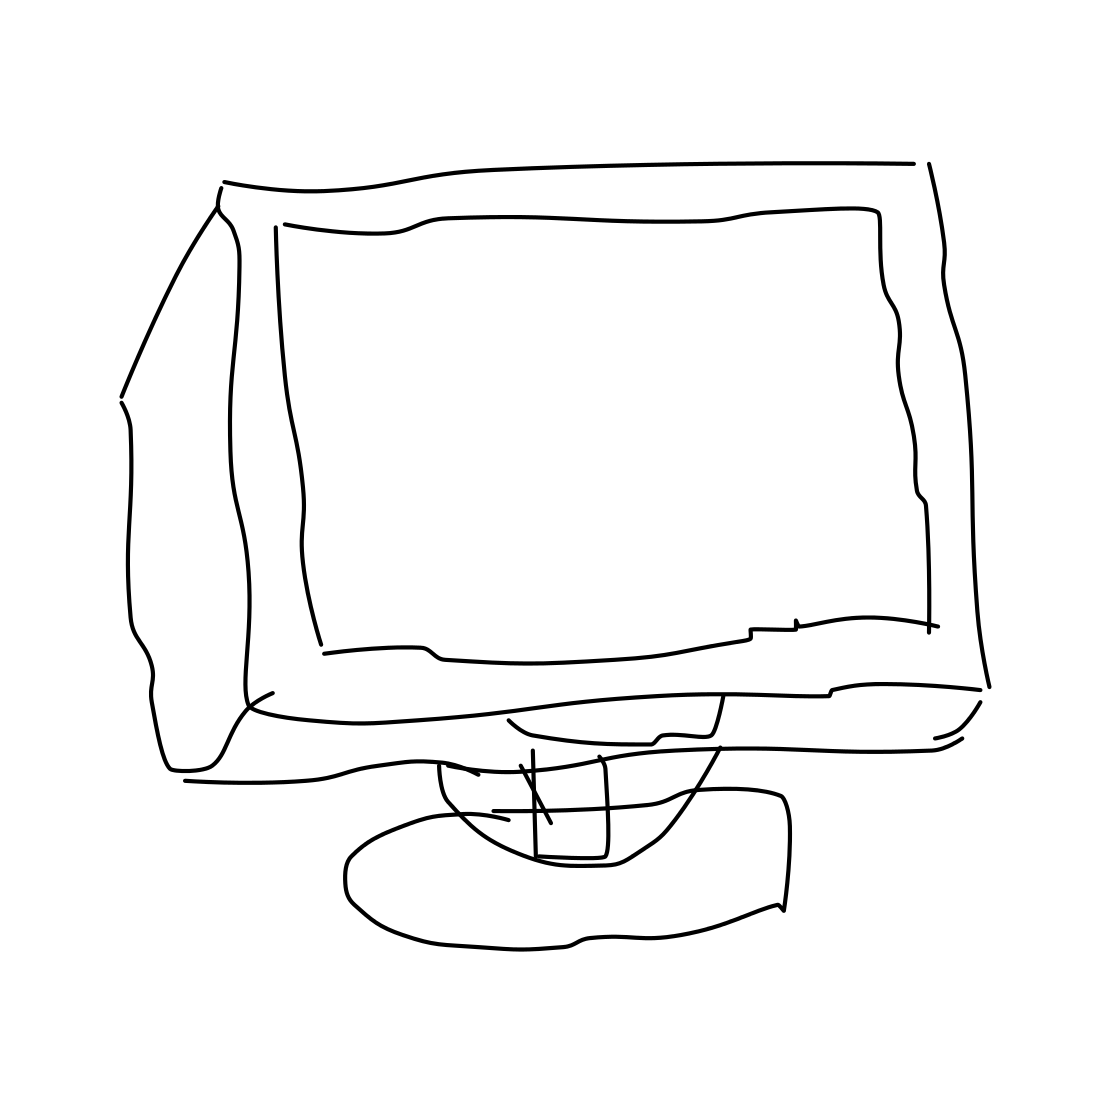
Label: computer monitor